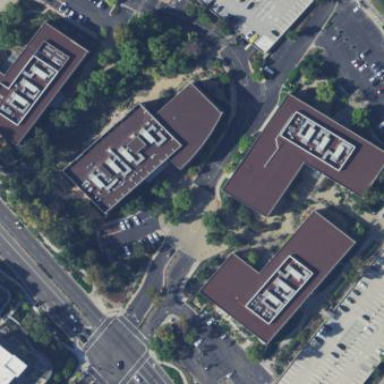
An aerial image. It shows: Office building.